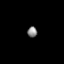
Tissue: skin
Cell type: Epithelial cells
Senescence score: 0.2726
Nuclear area (px): 102
Mean DAPI intensity: 134.696